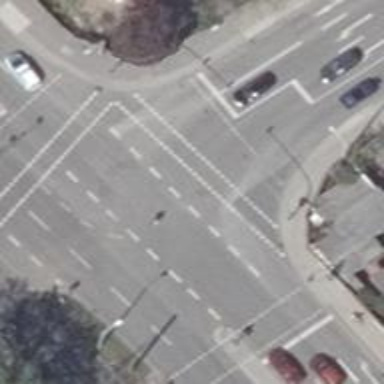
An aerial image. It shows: Toucan crossing on the road.